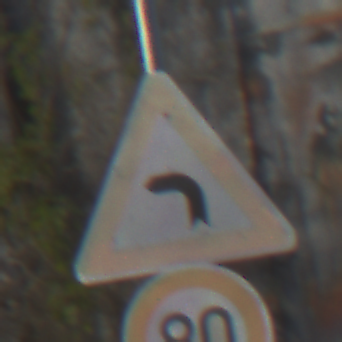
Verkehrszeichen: KurveLinks
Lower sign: Geschwindigkeit80
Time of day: MorningAfternoon
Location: Outdoor (Urban)
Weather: PartlyCloudy
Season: NotSpecified
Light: Natural